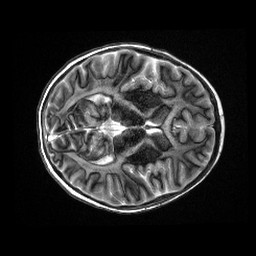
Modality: MP2RAGE
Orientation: axial
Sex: female
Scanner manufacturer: siemens
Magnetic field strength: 3 T
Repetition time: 5 s
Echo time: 0.00355 s